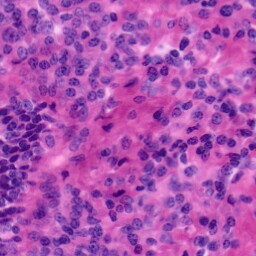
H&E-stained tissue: Tonsil